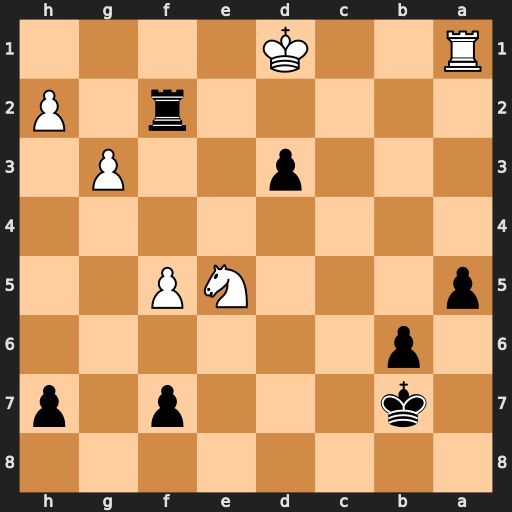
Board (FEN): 8/1k3p1p/1p6/p3NP2/8/3p2P1/5r1P/R2K4
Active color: b
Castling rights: -
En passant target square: -
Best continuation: Rf1+ Kd2 Rxa1